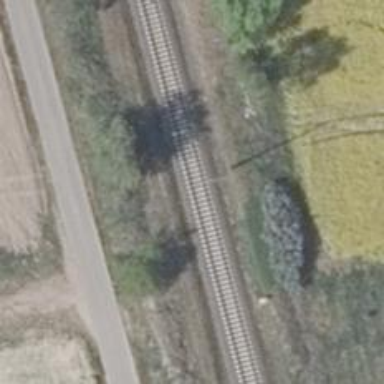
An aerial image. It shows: Milestone along the railway with catenary mast.